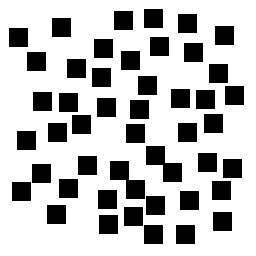
Squares: 48
Triangles: 0
Stars: 0
Total shapes: 48